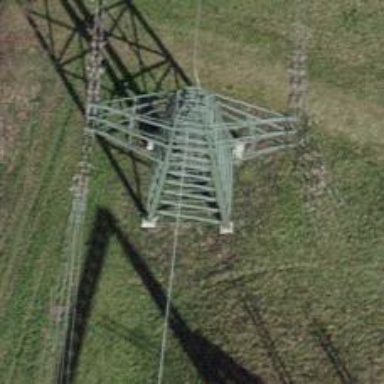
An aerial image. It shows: Power line is depicted.